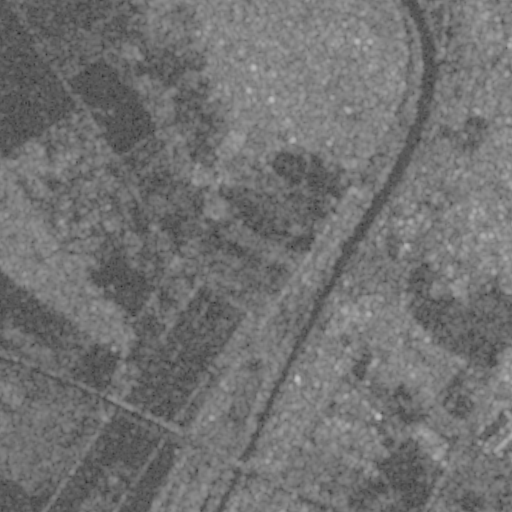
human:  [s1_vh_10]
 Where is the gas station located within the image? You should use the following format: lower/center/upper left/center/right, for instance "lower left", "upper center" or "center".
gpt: The gas station is located in the center right of the image.
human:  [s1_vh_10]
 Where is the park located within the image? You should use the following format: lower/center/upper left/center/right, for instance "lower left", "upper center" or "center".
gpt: The park is located in the upper right of the image.
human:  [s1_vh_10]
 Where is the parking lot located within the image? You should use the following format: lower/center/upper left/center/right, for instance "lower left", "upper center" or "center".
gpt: The parking lot is located in the upper right of the image.
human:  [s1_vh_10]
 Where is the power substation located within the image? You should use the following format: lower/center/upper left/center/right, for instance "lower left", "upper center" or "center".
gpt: The power substation is located in the upper right of the image.
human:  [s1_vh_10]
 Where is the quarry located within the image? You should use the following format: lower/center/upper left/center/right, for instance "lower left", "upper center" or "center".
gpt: The quarry is located in the lower left of the image.
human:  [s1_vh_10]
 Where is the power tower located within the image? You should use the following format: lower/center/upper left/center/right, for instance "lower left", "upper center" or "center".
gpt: There is no power tower in the image.

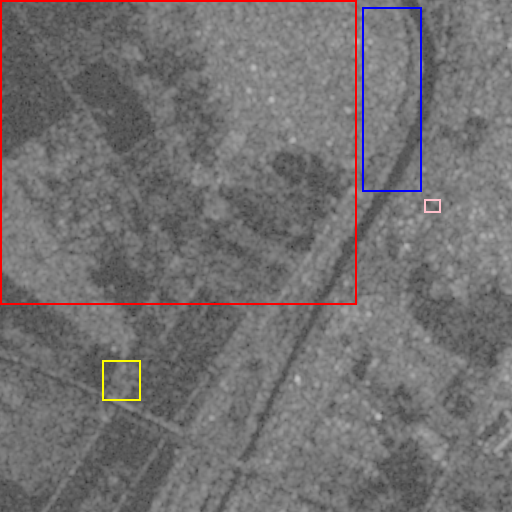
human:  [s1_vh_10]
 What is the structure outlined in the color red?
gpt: The structure outlined in red is a crop field.
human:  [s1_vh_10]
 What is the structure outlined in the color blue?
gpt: The structure outlined in blue is a park.
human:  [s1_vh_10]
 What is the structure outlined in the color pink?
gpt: The structure outlined in pink is a parking lot.
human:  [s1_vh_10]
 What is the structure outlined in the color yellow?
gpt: The structure outlined in yellow is a quarry.
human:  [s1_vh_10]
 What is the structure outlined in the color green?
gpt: There is no green outline.